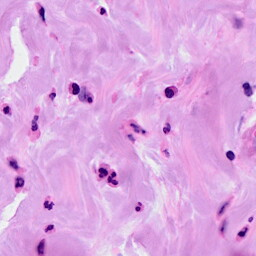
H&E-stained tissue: Breast